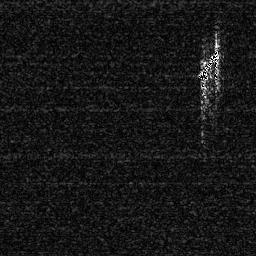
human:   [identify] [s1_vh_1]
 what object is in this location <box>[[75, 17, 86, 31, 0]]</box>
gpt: <ref>1 medium ship at the top right</ref>